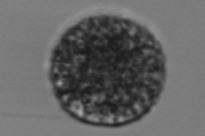
Label: Vicicitus_globosus